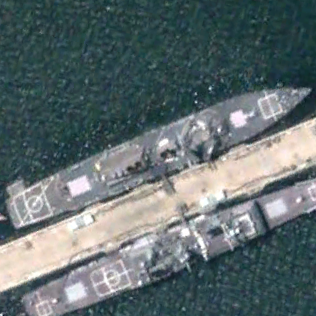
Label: destroyer